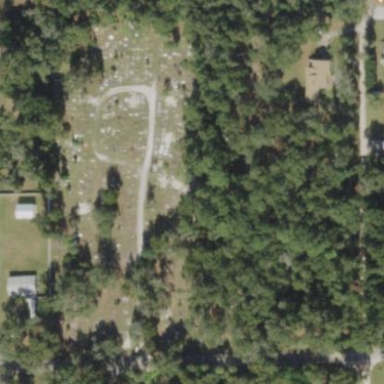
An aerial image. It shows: Cemetery.